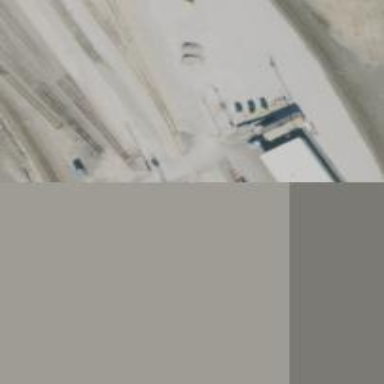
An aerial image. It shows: Railway yard used for servicing trains.